Field crop: maize
Growth stage: 2
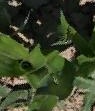
Species: maize